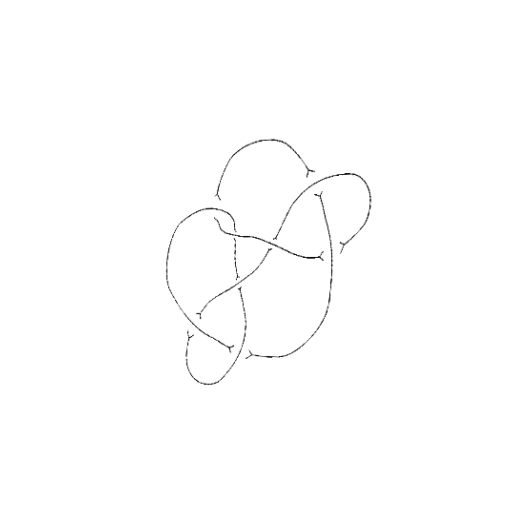
Crossing number: 8